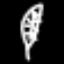
Label: leaf